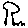
Label: tree